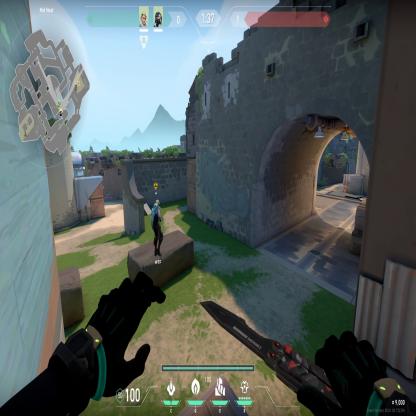
Label: teammate